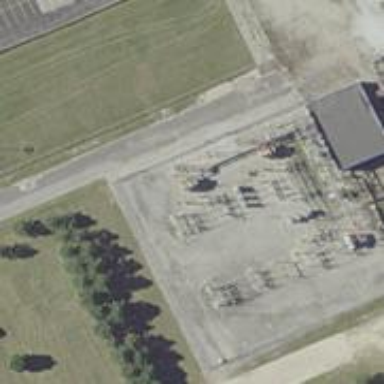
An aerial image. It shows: Power pole.